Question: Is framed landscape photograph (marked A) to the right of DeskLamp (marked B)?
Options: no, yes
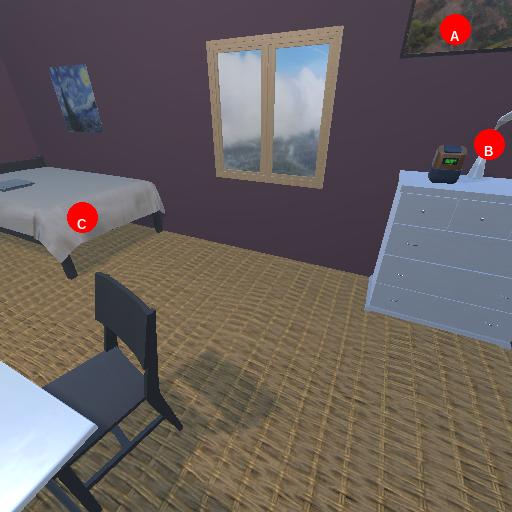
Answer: no